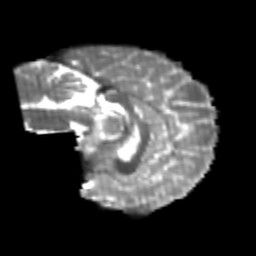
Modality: T2w
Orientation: sagittal
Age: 20
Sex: female
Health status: healthy
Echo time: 0.074 s